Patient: sex F, age 77
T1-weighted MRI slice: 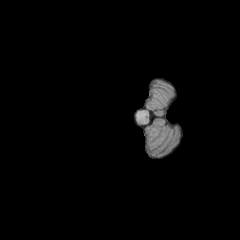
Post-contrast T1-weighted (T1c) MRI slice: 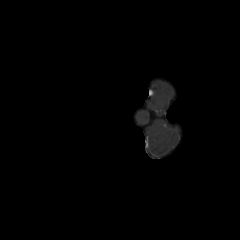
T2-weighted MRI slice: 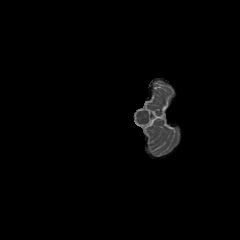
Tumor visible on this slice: no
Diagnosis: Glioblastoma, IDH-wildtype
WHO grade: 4